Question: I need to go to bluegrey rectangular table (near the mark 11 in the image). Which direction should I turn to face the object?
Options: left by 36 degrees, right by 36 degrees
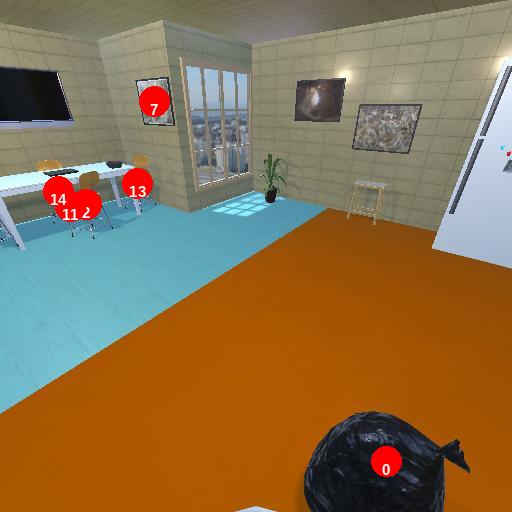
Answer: left by 36 degrees